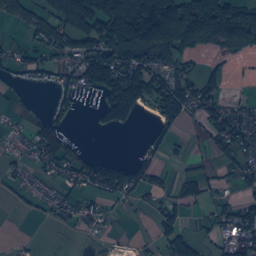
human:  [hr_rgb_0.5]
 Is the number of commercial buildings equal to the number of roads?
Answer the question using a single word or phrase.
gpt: no

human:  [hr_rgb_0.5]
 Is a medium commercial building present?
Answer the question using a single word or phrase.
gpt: yes

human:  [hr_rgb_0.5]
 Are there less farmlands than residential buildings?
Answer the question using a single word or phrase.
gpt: yes

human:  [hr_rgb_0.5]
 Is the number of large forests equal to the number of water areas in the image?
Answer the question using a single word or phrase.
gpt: no

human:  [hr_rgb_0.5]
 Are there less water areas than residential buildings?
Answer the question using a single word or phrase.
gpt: yes

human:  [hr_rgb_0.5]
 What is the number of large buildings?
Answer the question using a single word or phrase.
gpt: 1

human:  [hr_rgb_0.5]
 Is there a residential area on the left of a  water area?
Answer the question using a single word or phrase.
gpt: yes

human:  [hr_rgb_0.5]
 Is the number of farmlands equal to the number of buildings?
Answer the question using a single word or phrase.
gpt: no

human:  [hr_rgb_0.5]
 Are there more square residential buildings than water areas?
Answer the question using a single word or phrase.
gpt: no

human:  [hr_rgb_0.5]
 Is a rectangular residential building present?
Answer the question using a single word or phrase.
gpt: yes

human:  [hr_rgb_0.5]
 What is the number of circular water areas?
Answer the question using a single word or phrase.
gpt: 5

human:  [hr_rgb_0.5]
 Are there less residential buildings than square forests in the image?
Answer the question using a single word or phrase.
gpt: no

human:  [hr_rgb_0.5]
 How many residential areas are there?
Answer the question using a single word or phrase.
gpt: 4

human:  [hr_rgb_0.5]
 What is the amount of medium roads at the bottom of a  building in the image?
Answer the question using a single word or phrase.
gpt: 0

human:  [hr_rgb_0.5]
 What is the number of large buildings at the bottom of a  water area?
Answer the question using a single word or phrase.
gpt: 1

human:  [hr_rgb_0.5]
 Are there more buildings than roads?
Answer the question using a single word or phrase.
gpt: yes

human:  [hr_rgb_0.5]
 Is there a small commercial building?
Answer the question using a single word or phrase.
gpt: yes

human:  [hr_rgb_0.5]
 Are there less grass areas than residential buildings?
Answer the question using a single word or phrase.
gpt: yes

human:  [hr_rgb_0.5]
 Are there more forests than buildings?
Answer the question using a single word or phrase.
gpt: no

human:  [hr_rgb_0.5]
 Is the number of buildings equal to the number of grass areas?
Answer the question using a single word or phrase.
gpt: no

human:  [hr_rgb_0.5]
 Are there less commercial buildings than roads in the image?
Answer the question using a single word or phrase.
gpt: yes

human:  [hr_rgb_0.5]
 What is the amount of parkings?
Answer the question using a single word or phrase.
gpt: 7

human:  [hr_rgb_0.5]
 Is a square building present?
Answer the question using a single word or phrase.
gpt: yes

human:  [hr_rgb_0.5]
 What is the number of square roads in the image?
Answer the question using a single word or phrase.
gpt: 0

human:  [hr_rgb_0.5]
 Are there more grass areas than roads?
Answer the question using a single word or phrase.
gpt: no

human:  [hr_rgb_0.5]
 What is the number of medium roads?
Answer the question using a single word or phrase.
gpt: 0

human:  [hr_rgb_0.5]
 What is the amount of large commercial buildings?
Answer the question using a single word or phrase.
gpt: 1

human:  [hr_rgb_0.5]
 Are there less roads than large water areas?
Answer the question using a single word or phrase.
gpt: no

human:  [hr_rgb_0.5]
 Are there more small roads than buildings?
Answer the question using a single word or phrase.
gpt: no

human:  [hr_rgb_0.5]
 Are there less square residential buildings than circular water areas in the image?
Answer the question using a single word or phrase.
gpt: yes

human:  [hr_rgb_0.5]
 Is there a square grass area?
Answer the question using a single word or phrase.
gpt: yes

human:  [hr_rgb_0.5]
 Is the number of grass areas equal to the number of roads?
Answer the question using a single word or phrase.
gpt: no

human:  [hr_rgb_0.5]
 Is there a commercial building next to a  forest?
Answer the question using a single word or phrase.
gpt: yes

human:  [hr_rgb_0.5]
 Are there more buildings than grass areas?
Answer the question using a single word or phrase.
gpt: yes

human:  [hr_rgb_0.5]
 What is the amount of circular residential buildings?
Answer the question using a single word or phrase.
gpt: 2

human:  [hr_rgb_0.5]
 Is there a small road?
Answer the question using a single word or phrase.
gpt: yes